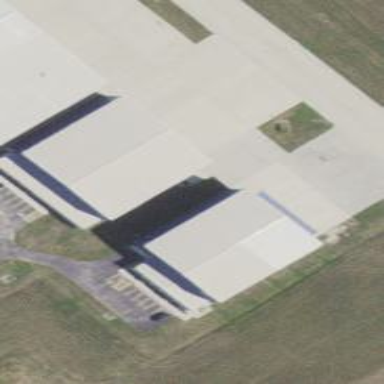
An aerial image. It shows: Hangar building at airport.